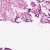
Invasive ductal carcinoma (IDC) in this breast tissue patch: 0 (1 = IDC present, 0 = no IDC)